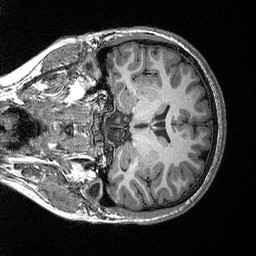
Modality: T1w
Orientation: coronal
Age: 22
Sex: female
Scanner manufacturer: siemens
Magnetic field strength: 3 T
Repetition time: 2.53 s
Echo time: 0.00309 s